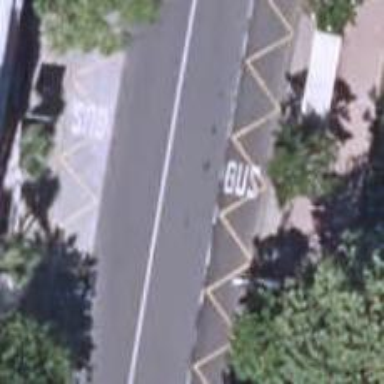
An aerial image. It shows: Bus stop with shelter. It is platform for public transport.